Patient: sex F, age 22
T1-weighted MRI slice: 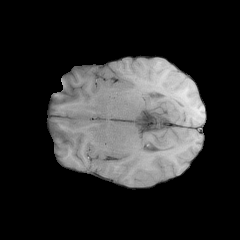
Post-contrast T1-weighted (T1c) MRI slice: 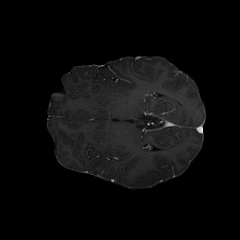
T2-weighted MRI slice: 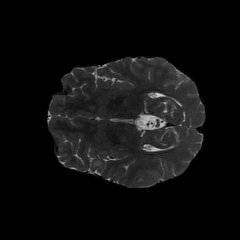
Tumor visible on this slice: yes
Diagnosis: Astrocytoma, IDH-mutant
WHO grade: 2